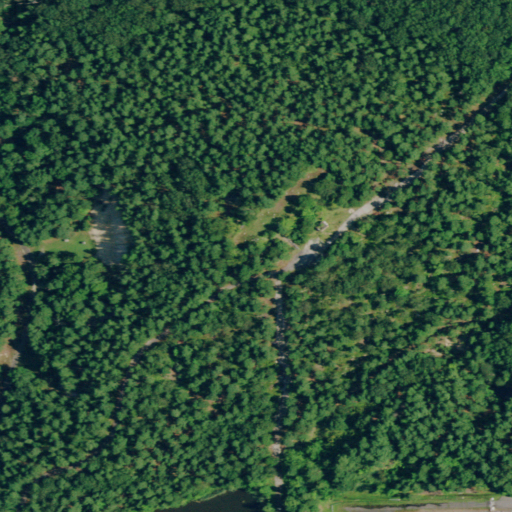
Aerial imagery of mountain in New Jersey named Cranberry Hill containing mixed forest, evergreen forest, deciduous forest, pasture, open development, grassland, low intensity development, medium intensity development, and open water